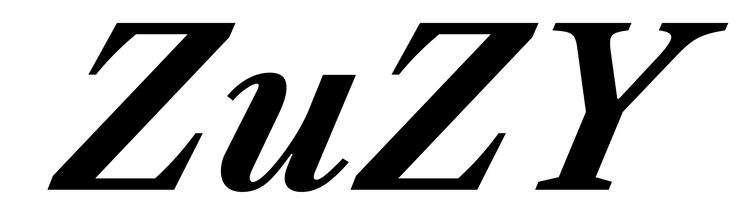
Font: LibreCaslonText-Italic_Bold_Italic